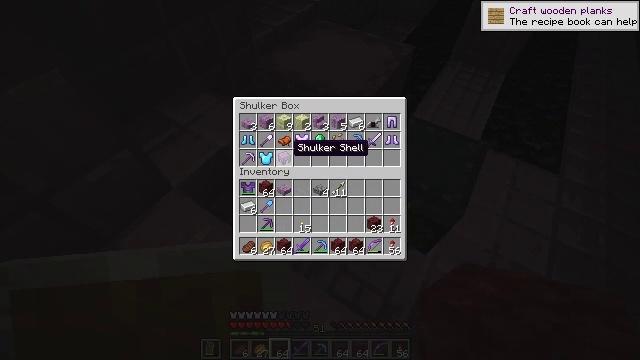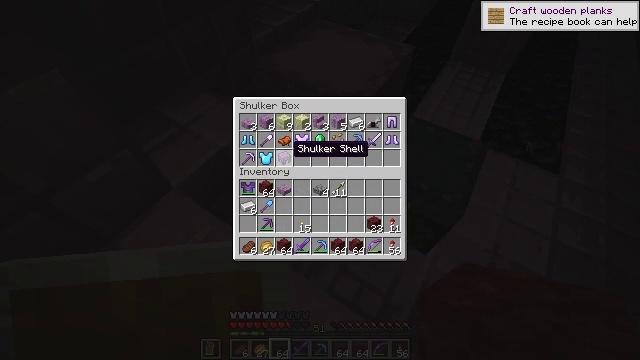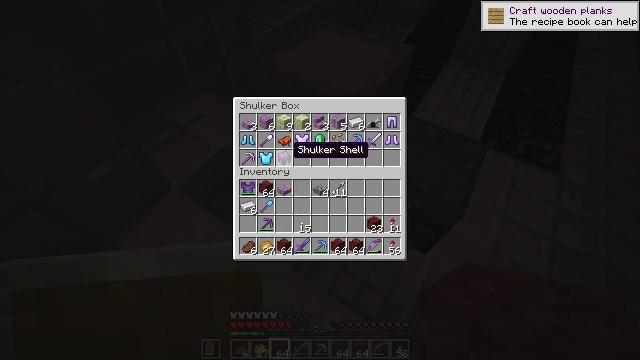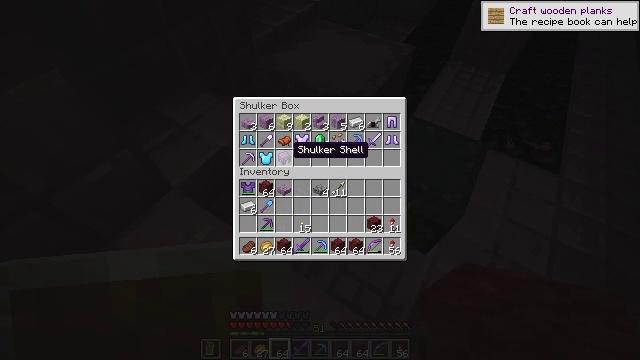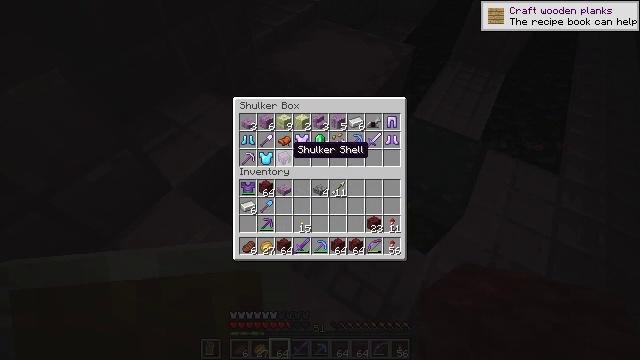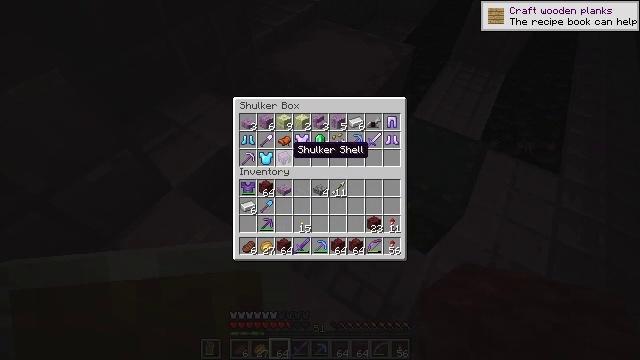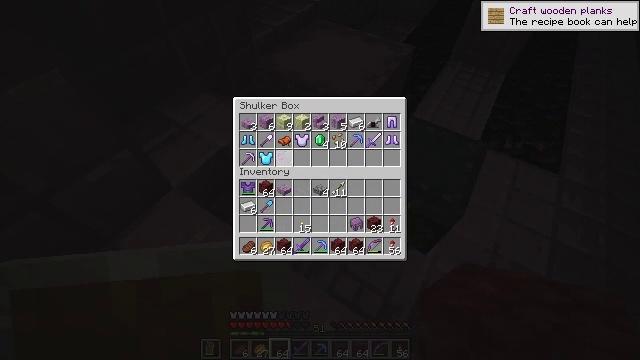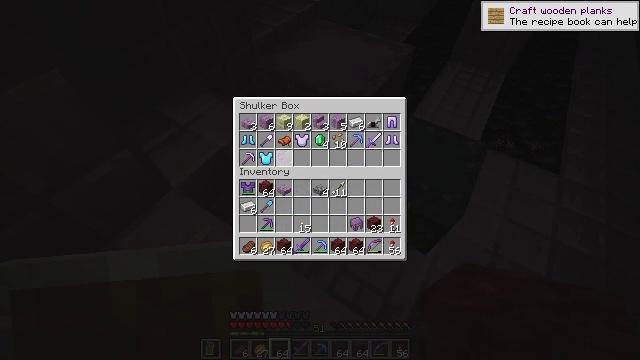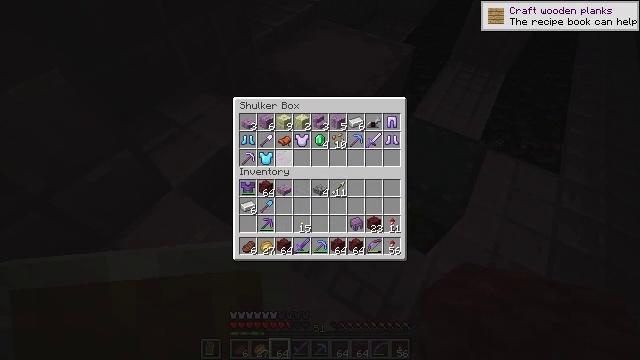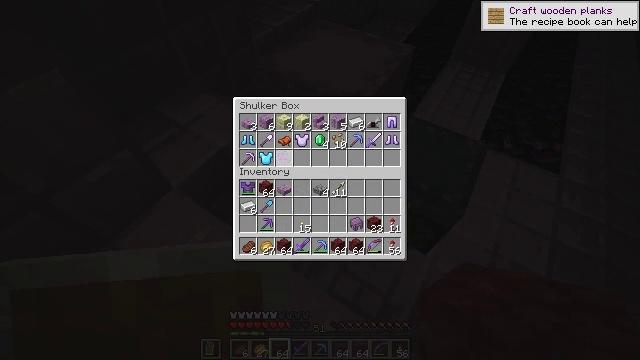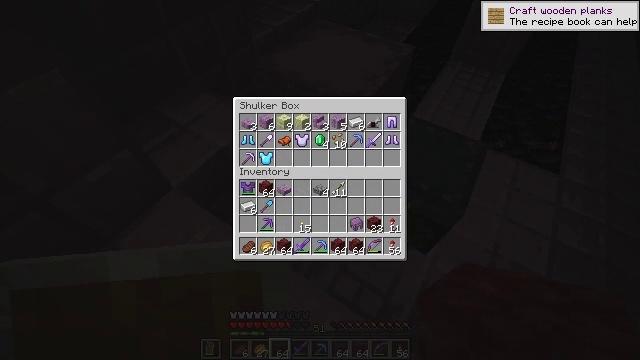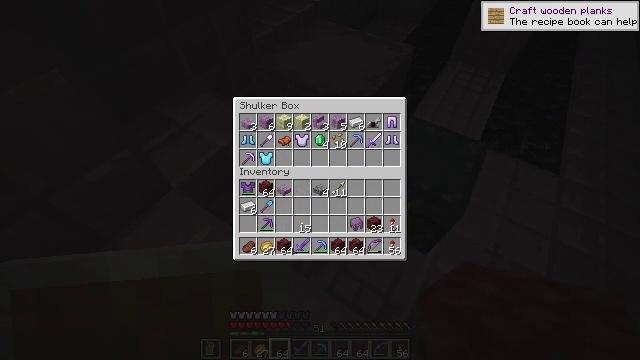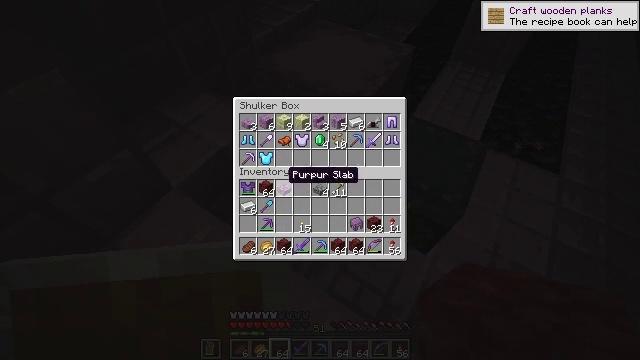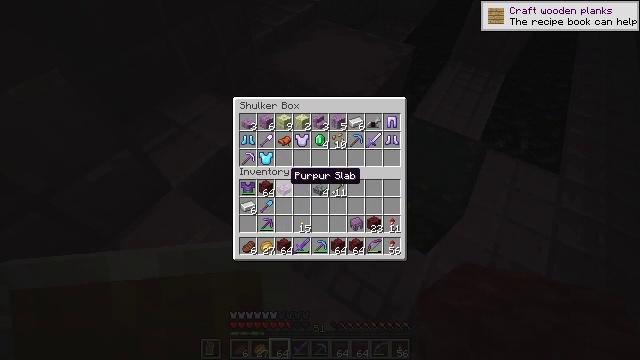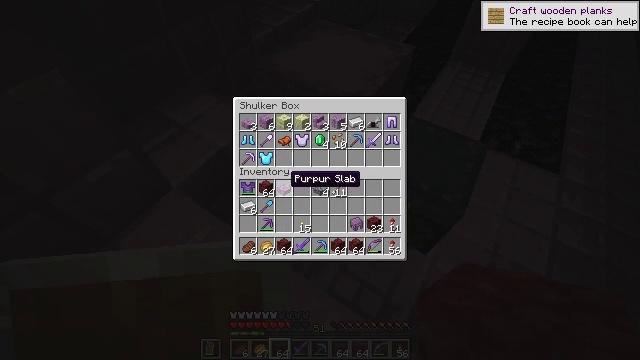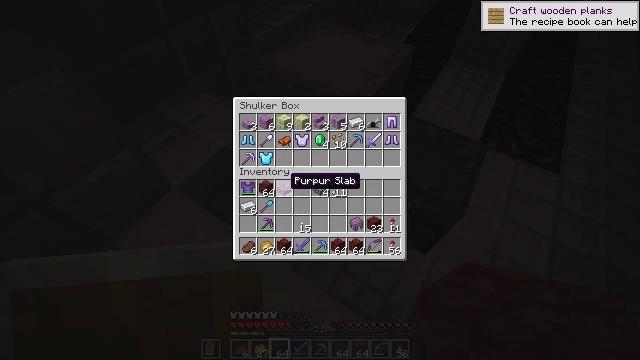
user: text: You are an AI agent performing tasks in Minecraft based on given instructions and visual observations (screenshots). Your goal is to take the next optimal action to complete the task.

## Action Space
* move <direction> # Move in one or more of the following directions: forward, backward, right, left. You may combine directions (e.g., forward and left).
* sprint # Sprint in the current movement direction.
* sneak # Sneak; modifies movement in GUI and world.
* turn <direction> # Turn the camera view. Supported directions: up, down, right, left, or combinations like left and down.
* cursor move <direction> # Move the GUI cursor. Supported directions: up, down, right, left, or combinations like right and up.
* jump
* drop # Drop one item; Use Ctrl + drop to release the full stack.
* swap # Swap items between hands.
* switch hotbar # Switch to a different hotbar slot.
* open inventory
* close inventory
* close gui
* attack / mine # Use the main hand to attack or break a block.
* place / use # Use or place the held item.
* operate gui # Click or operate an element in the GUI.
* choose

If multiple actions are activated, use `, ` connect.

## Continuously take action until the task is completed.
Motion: motion action
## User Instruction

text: Retrieve the shulker box into the inventory.
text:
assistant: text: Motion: sneak
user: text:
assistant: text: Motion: sneak
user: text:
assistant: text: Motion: sneak
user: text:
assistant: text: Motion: sneak
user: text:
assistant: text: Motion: sneak
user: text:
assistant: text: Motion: sneak, choose
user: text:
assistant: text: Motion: sneak, choose
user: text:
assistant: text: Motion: sneak, choose
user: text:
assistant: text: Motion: sneak
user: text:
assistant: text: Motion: sneak
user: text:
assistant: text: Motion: sneak
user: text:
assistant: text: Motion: sneak, cursor move down
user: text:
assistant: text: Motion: sneak
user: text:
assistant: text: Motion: sneak
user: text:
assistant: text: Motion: sneak
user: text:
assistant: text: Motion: sneak
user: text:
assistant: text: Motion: sneak
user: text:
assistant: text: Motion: sneak
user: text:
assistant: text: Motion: sneak
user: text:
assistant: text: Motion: sneak
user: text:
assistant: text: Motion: sneak
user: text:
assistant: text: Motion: sneak, choose
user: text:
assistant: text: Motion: sneak, choose
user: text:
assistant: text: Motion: sneak, cursor move left
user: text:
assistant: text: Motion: sneak, cursor move left
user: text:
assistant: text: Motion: sneak
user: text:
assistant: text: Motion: sneak
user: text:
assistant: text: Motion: sneak
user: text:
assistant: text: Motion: sneak
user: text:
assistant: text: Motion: sneak